Question: A partner and I are working on a small demo in OpenGL. We are doing simple shadow mapping. He uses an ATI and Intel HD graphics 4000 and everything works fine. I use a GTX 560 TI and get shadow acne although we use the same code.

When I'm moving the whole shadow is flickering. To set up the depth buffer of our framebuffer we do the following:
'''
glBindTexture(GL_TEXTURE_2D,_t_depth->name());
glTexImage2D(
GL_TEXTURE_2D,0,
GL_DEPTH_COMPONENT32,
width,height,
0, GL_DEPTH_COMPONENT, GL_FLOAT,0);
glTexParameteri(GL_TEXTURE_2D,GL_TEXTURE_MIN_FILTER,GL_NEAREST);
glTexParameteri(GL_TEXTURE_2D,GL_TEXTURE_MAG_FILTER,GL_NEAREST);
glTexParameteri(GL_TEXTURE_2D,GL_TEXTURE_WRAP_S,GL_CLAMP_TO_EDGE);
glTexParameteri(GL_TEXTURE_2D,GL_TEXTURE_WRAP_T,GL_CLAMP_TO_EDGE);
glBindTexture(GL_TEXTURE_2D,0);
glFramebufferTexture(GL_FRAMEBUFFER,GL_DEPTH_ATTACHMENT,_t_depth->name(),0);
'''
The relevant part of the vertex shader is:
'''
uniform mat4 u_lightspace_MVP;
layout(location=0) in vec3 v_position;
...
vec4 shadowcoord_x=u_lightspace_MVP*vec4(v_position,1.0);
shadowcoord_x/=shadowcoord_x.w;
'''
The relevant part of the fragment shader is:
'''
if (texture(s_shadowMap,shadowcoord_x.xy).r>shadowcoord_x.z-0.0001)
'''
I have tried different bias values but either it doesn't affect the acne or there is no shadow at all. I also tried to use sampler2DShadow with textureProj() and texture() as the lookup function. Nothing seems to work. This issue doesn't only affect the shadows but also the volumetric lighting effect where shadowmaps are also used.
On the other hand clipping with gl_ClipDistance works fine on my Nvidia but not on his graphic cards.
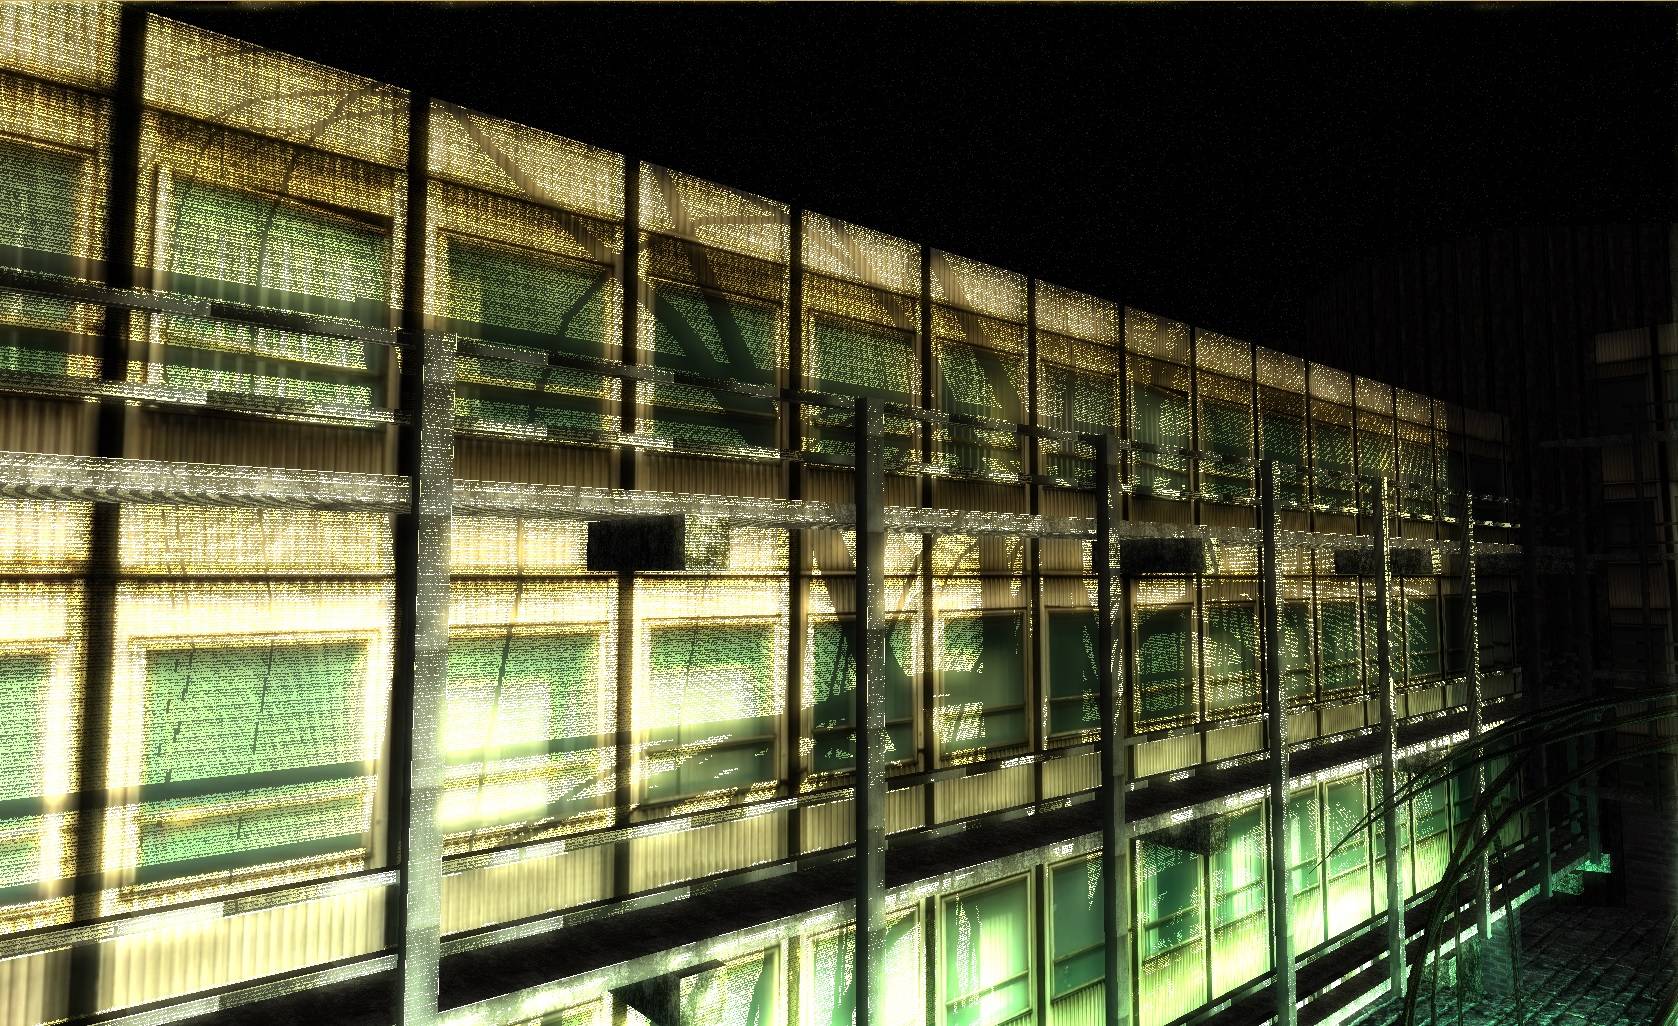
Answer: After further trial and error approaches I finally got rid of the acne. The only thing I had to do was to halve the precision of the shadow map from 32bit to 16bit. The initialization looks like this now:
'''
glBindTexture(GL_TEXTURE_2D,_t_depth->name());
glTexImage2D(
GL_TEXTURE_2D,0,
GL_DEPTH_COMPONENT16,
width,height,
0, GL_DEPTH_COMPONENT, GL_FLOAT,0);
glTexParameteri(GL_TEXTURE_2D,GL_TEXTURE_MIN_FILTER,GL_LINEAR);
glTexParameteri(GL_TEXTURE_2D,GL_TEXTURE_MAG_FILTER,GL_LINEAR);
glTexParameteri(GL_TEXTURE_2D,GL_TEXTURE_WRAP_S,GL_CLAMP_TO_EDGE);
glTexParameteri(GL_TEXTURE_2D,GL_TEXTURE_WRAP_T,GL_CLAMP_TO_EDGE);
glBindTexture(GL_TEXTURE_2D,0);
glFramebufferTexture(GL_FRAMEBUFFER,GL_DEPTH_ATTACHMENT,_t_depth->name(),0);
'''
Now I'm also using sampler2DShadow and textureProj() in the fragment shader for depth testing and everything works fine.
Still I'm curious why it didn't work with 32 bit on my Nvidia but on an ATI.